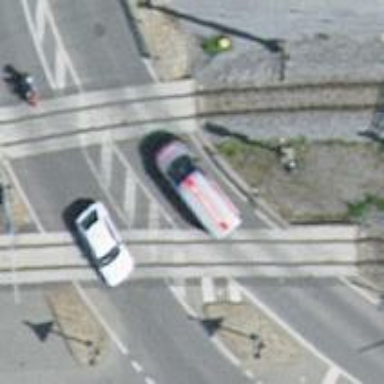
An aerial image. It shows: Level railway crossing with lights and barriers.